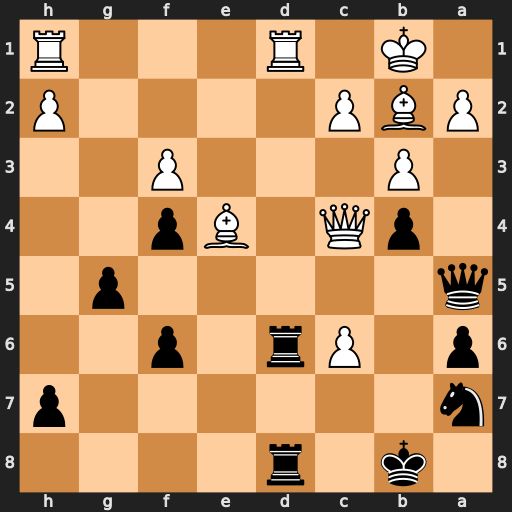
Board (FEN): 1k1r4/n6p/p1Pr1p2/q5p1/1pQ1Bp2/1P3P2/PBP4P/1K1R3R
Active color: b
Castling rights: -
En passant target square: -
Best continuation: Rxd1+ Rxd1 Rxd1+